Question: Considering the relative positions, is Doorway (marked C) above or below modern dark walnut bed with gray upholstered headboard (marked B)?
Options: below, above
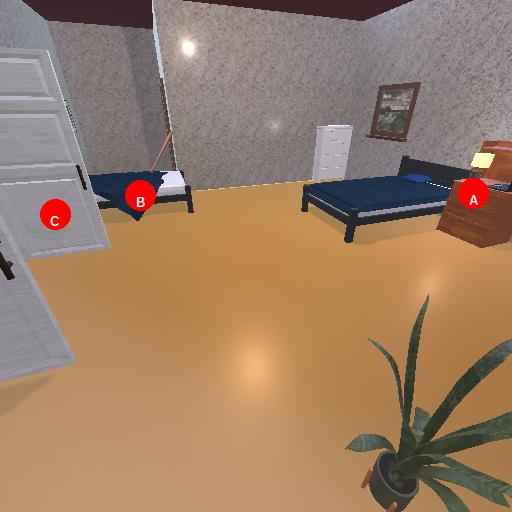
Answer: below